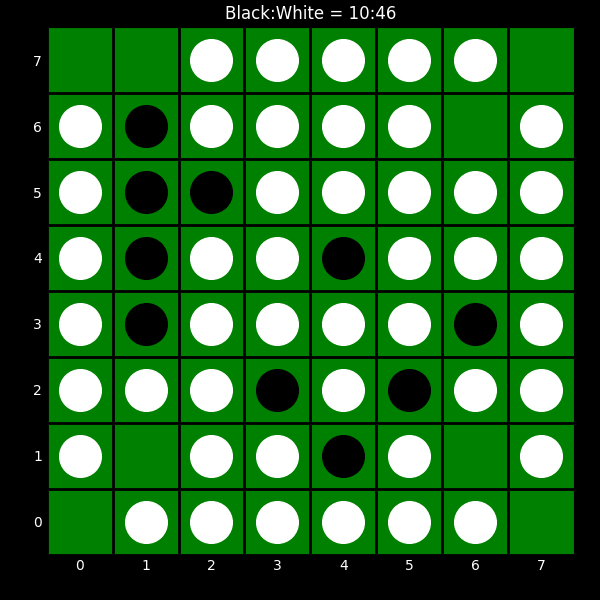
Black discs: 10
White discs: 46